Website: bh-photo
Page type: gifting
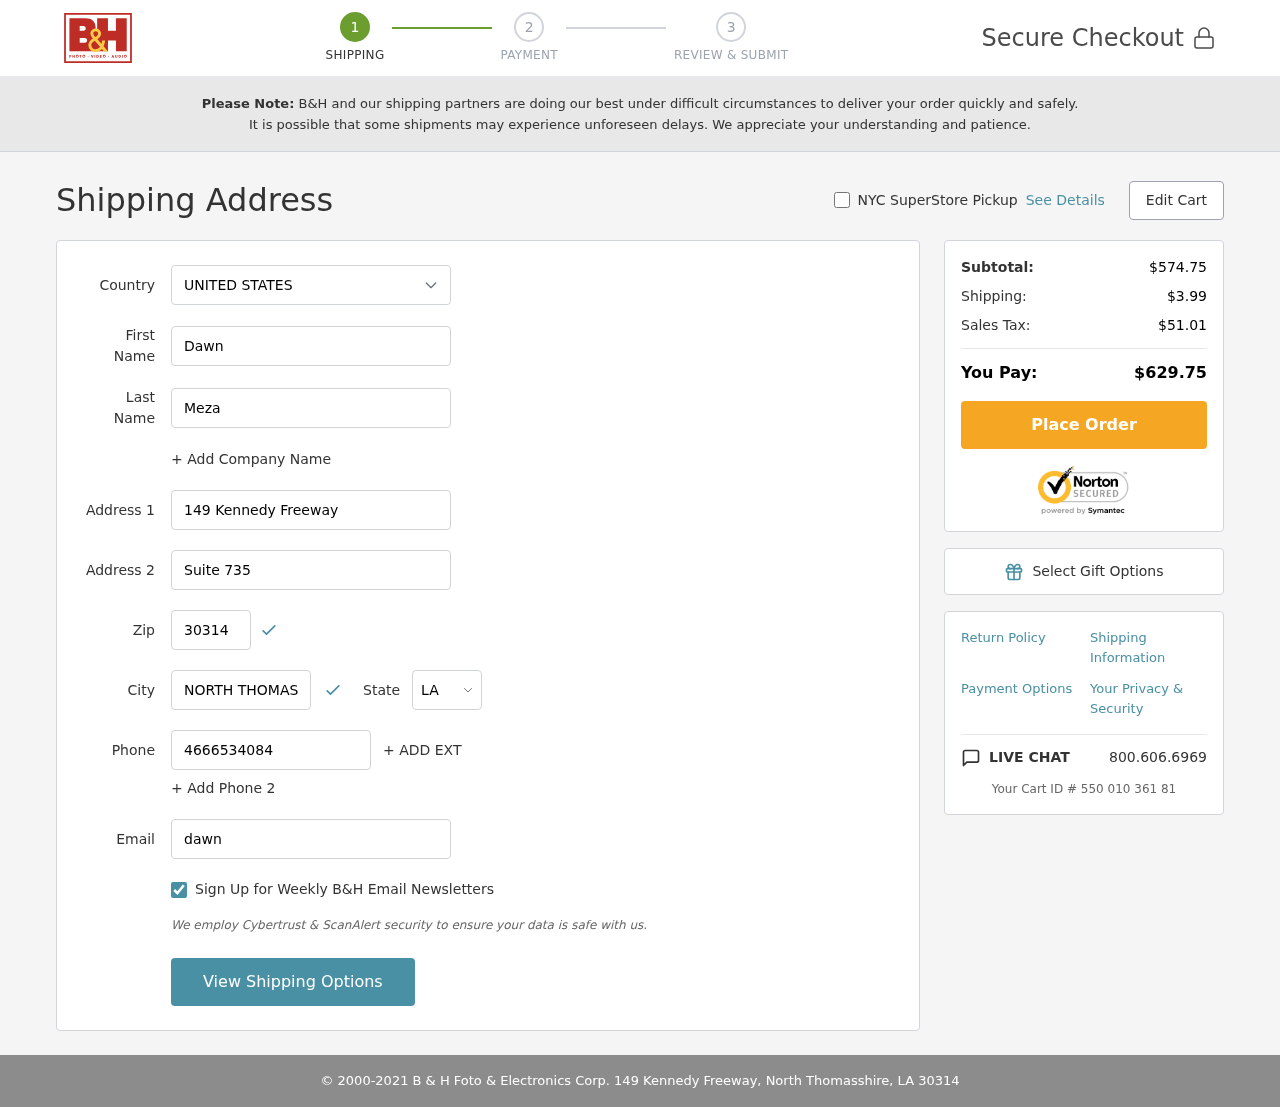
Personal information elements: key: PII_CITY
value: North Thomasshire
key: PII_COUNTRY
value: United States
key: PII_EMAIL
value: dawnmeza@gmail.com
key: PII_FIRSTNAME
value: Dawn
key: PII_LASTNAME
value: Meza
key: PII_PHONE
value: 4666534084
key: PII_POSTCODE
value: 30314
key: PII_STATE_ABBR
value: LA
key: PII_STREET
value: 149 Kennedy Freeway
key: PII_STREET2
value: Suite 735
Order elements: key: ORDER_SUBTOTAL
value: $574.75
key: ORDER_SHIPPING_COST
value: $3.99
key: ORDER_TAX
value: $51.01
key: ORDER_TOTAL
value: $629.75
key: ORDER_ID
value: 550 010 361 81